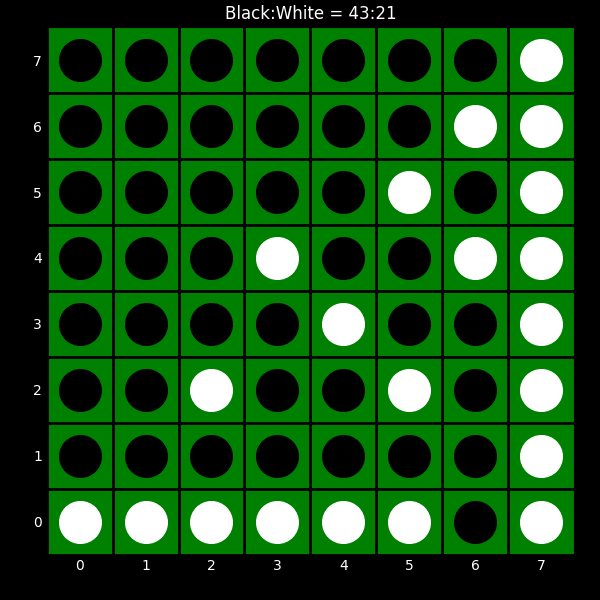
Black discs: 43
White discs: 21